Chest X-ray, PA view. Patient: 27 years old, sex M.
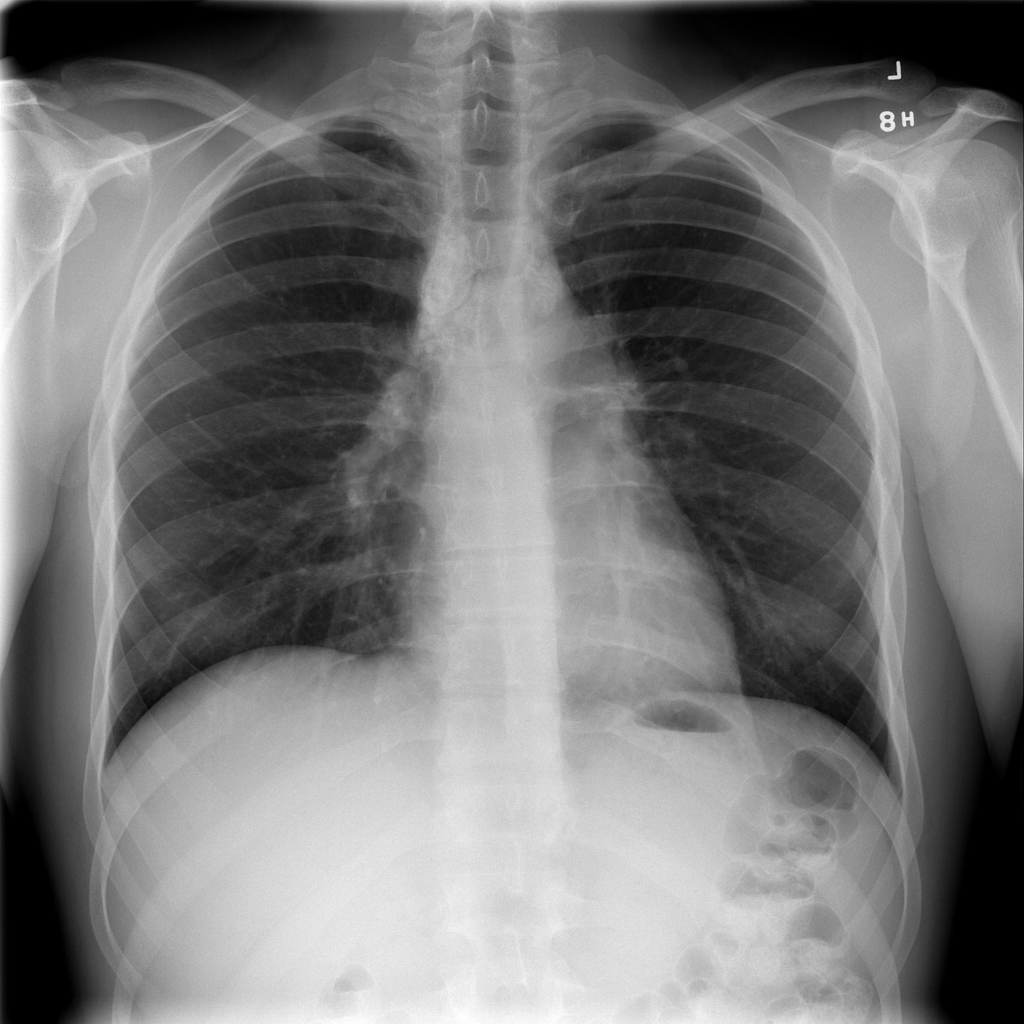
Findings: No Finding